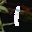
Label: 1